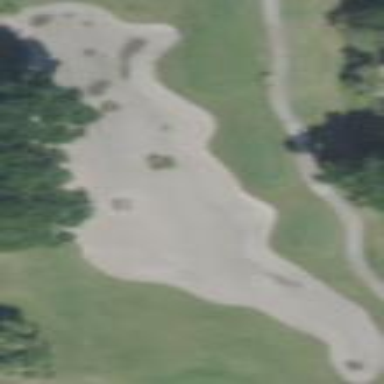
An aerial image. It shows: Golf bunker filled with natural sand.